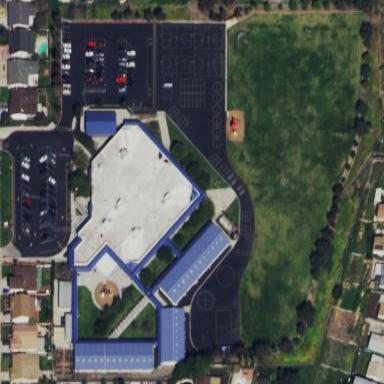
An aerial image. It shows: School.